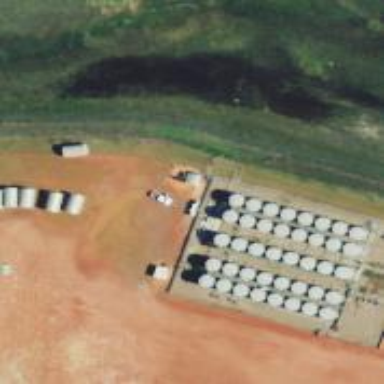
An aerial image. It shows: Storage tank that is man-made.